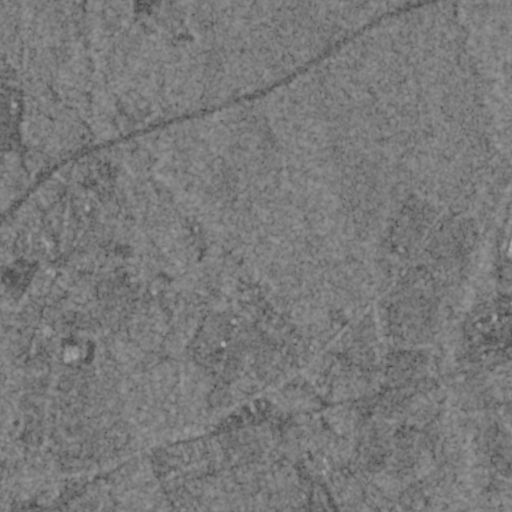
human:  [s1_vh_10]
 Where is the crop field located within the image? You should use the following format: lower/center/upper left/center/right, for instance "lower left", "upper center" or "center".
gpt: The crop field is located in the upper left of the image.
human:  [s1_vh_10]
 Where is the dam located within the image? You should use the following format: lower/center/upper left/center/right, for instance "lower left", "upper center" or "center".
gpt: The dam is located in the center left of the image.
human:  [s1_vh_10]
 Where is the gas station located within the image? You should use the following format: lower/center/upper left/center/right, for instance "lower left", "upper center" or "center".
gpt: The gas station is located in the center left of the image.
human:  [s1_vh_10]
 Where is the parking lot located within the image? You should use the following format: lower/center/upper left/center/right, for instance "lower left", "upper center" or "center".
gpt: The parking lot is located in the left of the image.
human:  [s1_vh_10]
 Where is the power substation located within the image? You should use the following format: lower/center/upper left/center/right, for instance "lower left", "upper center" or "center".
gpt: The power substation is located in the lower left of the image.
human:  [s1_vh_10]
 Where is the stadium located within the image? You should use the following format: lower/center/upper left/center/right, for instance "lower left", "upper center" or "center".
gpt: The stadium is located in the lower left of the image.
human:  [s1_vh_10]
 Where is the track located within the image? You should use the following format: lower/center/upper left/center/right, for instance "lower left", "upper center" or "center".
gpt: The track is located in the lower left of the image.
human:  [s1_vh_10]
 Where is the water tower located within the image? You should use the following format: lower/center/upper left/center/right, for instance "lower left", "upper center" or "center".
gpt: The water tower is located in the center left of the image.
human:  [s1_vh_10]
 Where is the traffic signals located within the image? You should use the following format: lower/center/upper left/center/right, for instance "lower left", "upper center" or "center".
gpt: The traffic signals is located in the left of the image.
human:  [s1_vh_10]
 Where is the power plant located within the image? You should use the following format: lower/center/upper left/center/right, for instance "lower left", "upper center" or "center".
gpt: There is no power plant in the image.

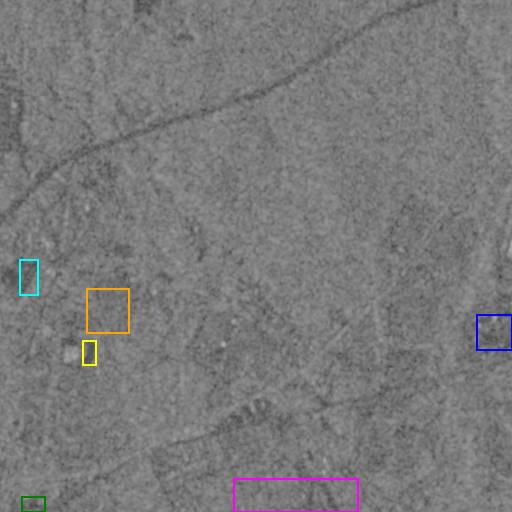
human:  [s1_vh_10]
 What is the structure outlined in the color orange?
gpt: The structure outlined in orange is a crop field.
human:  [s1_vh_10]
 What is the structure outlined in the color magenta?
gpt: The structure outlined in magenta is a park.
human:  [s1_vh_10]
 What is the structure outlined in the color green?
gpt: The structure outlined in green is a parking lot.
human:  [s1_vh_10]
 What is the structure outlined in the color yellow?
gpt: The structure outlined in yellow is a track.
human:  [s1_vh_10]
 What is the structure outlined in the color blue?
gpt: The structure outlined in blue is a building.
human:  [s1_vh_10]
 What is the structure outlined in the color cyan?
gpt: The structure outlined in cyan is a building.
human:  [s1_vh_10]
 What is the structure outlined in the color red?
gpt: There is no red outline.